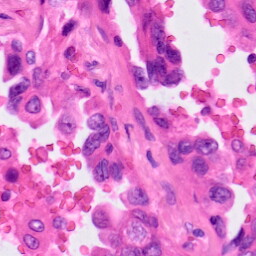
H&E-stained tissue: Lung